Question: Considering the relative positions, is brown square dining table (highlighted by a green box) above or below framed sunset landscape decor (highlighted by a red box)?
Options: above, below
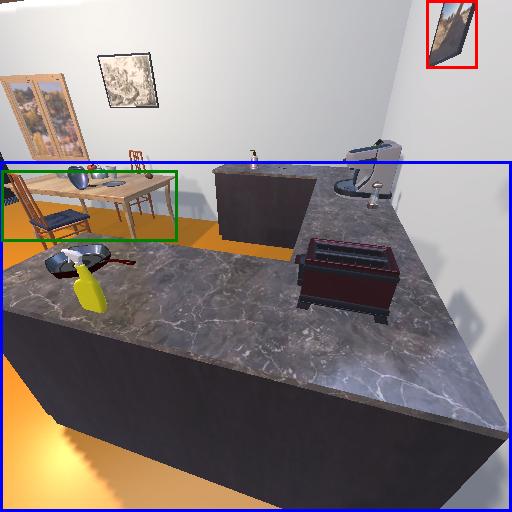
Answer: above